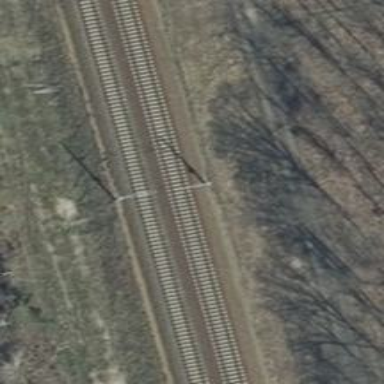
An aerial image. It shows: Milestone along the railway with catenary mast.